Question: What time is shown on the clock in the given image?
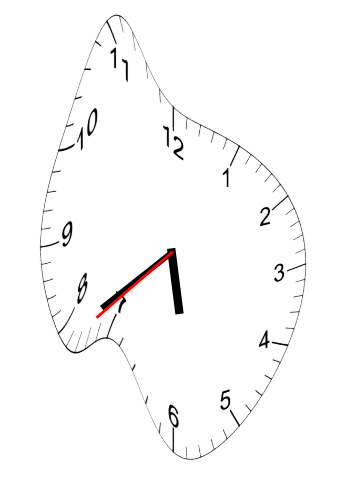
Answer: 05:38:38